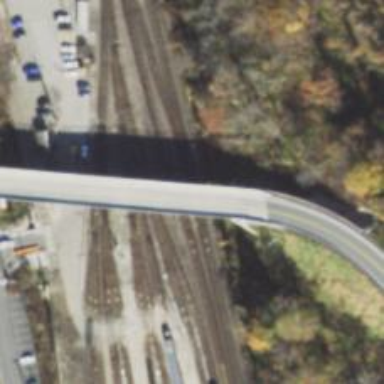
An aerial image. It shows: Electrified rail railway.